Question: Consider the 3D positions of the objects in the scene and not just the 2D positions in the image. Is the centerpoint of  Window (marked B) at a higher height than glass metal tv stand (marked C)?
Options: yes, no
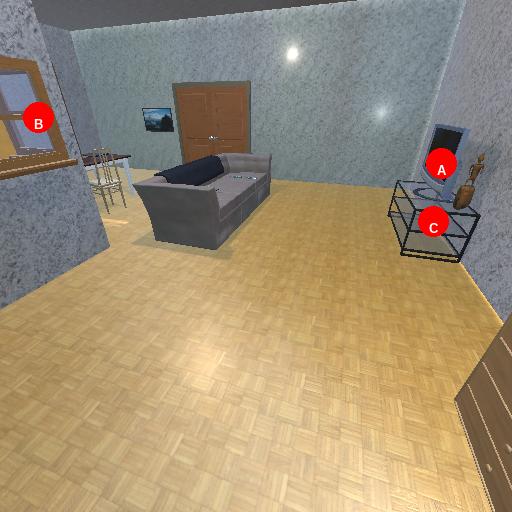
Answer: yes